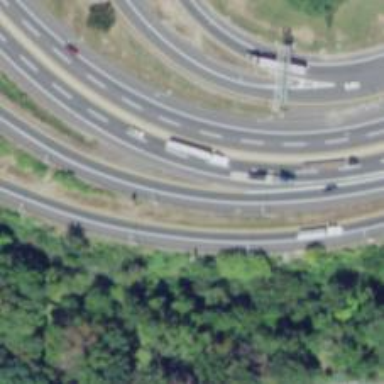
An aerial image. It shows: Interchange linking to motorway.